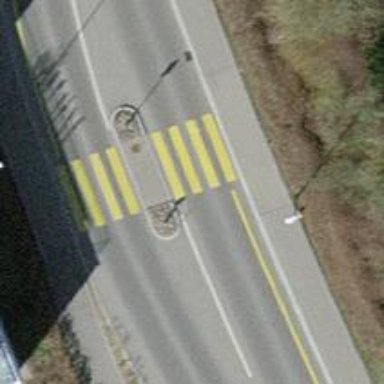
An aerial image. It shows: Uncontrolled zebra crossing with pedestrian island.